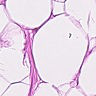
Metastatic tissue present: no